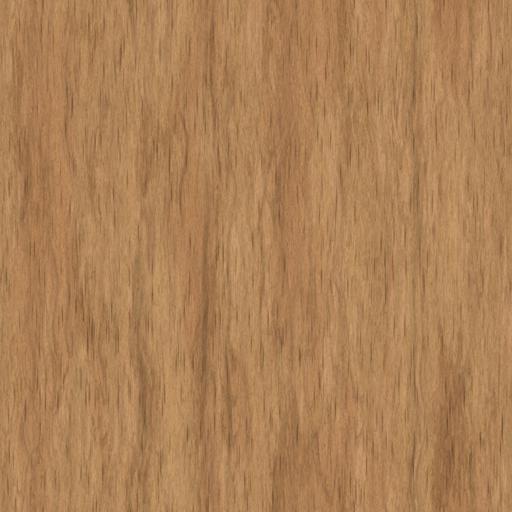
Tags: clean light shiny wood wooden